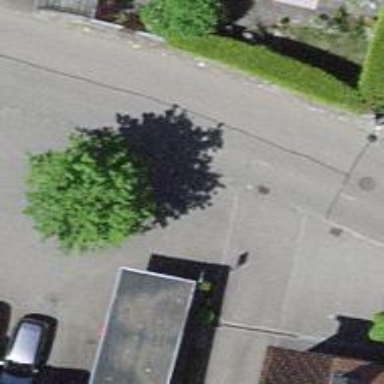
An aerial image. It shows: Public transport stop position.